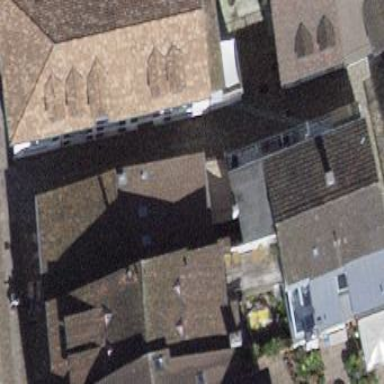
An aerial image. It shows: Building with tile roof.